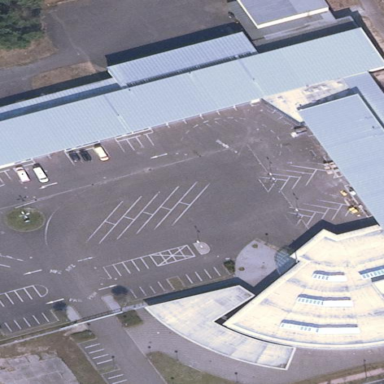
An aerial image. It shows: Industrial building housing car repair shop.